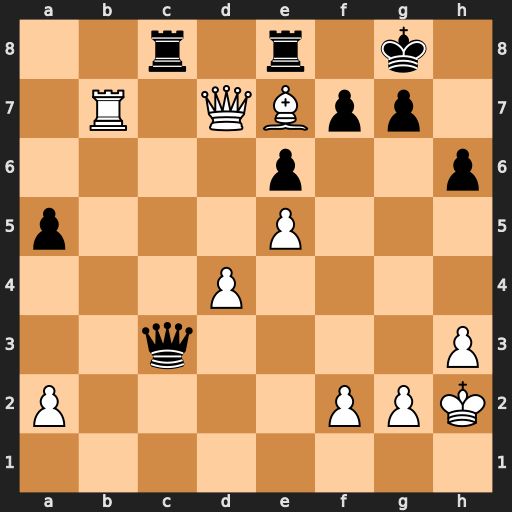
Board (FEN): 2r1r1k1/1R1QBpp1/4p2p/p3P3/3P4/2q4P/P4PPK/8
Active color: w
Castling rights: -
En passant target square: -
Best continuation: Bb4 Qc7 Rxc7